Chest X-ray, PA view. Patient: 54 years old, sex M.
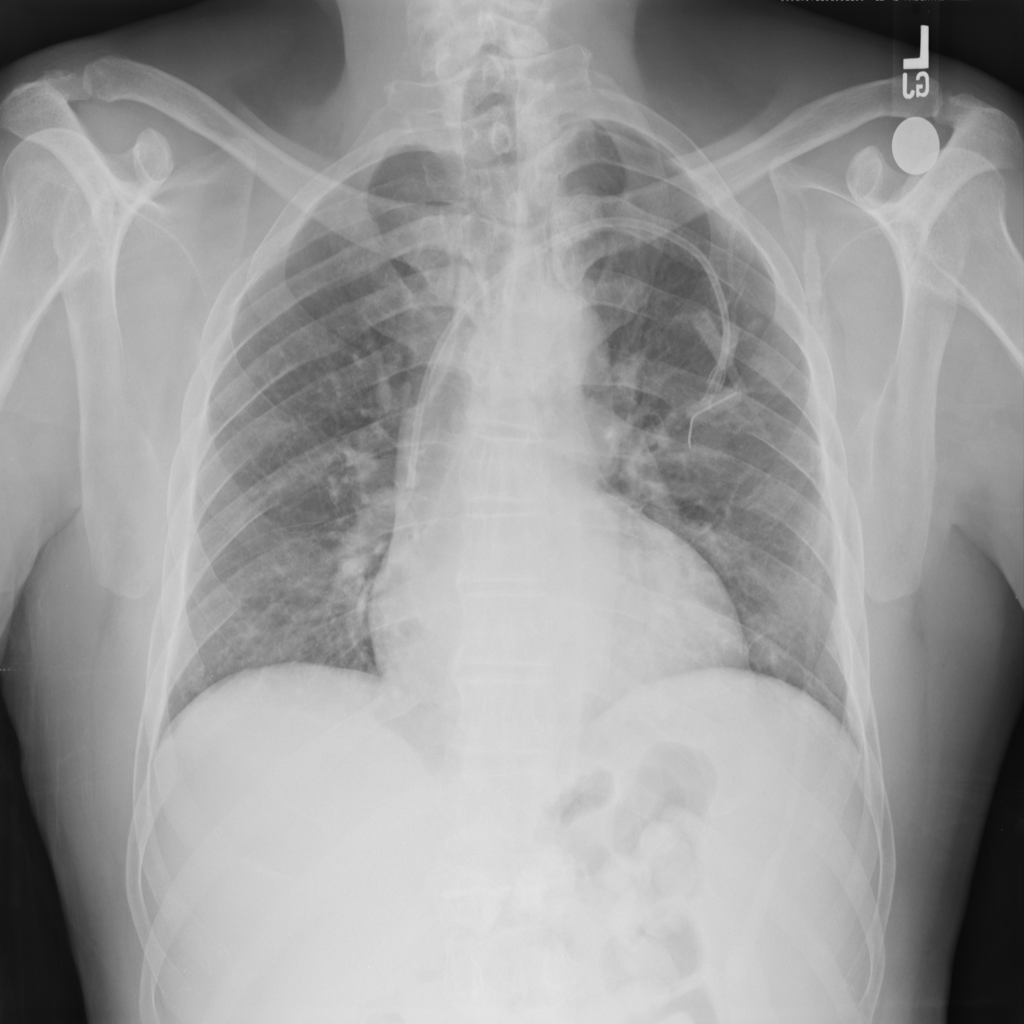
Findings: No Finding